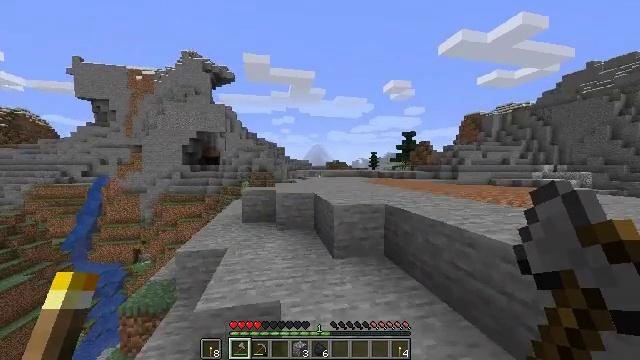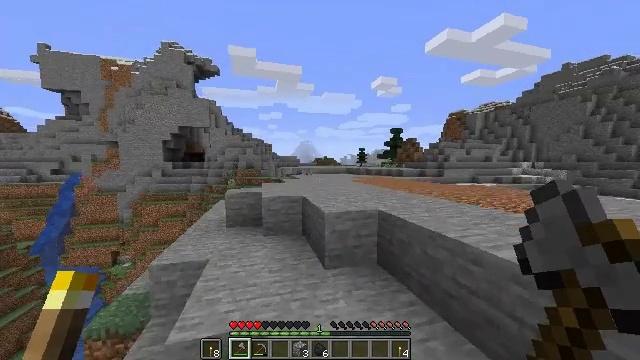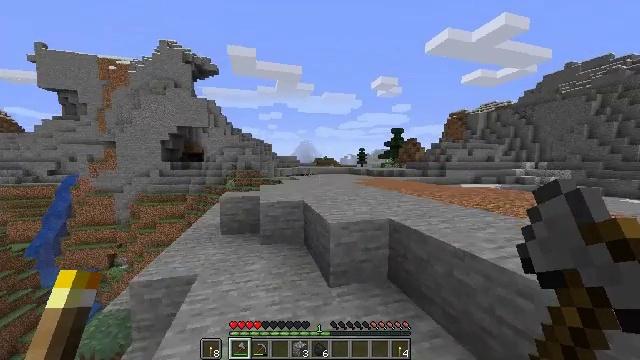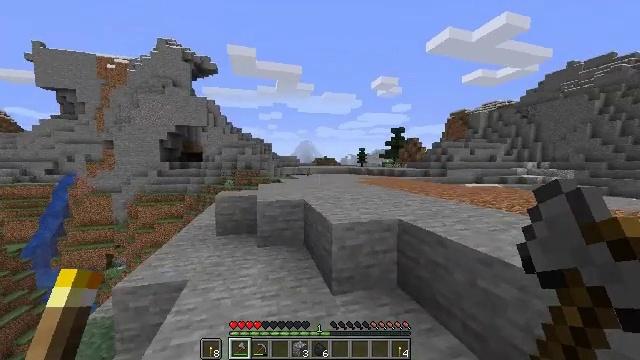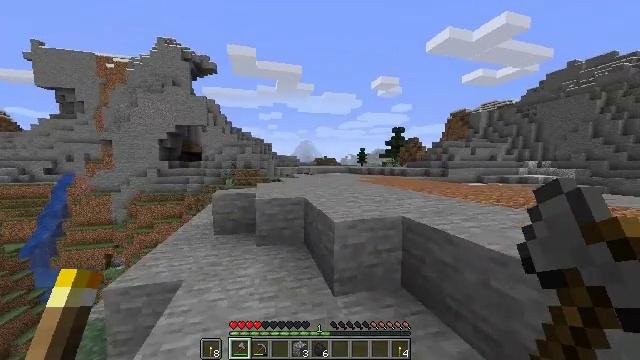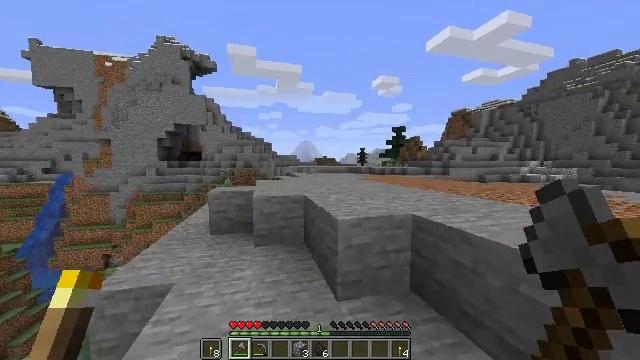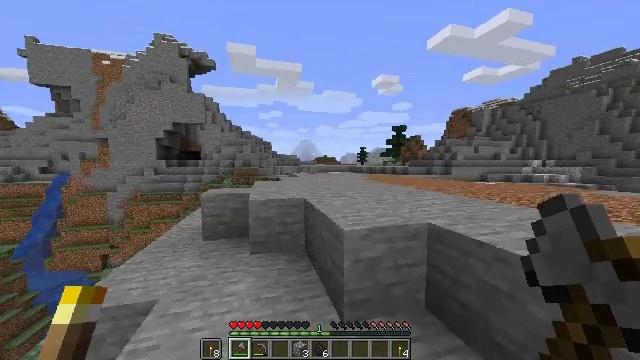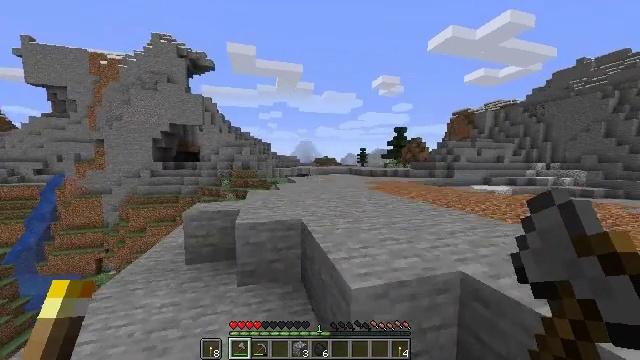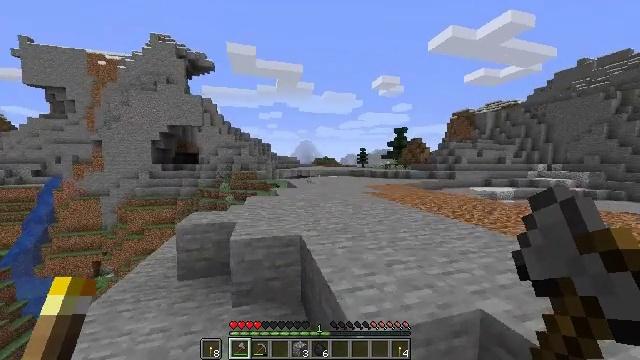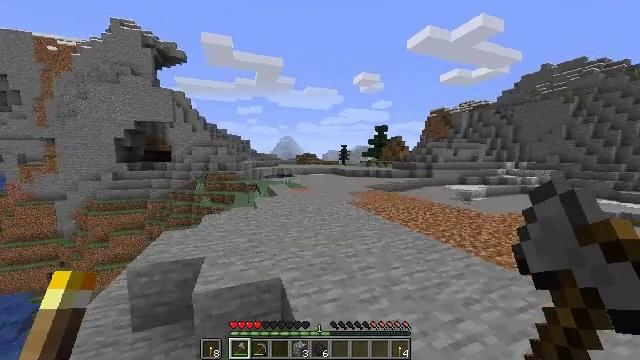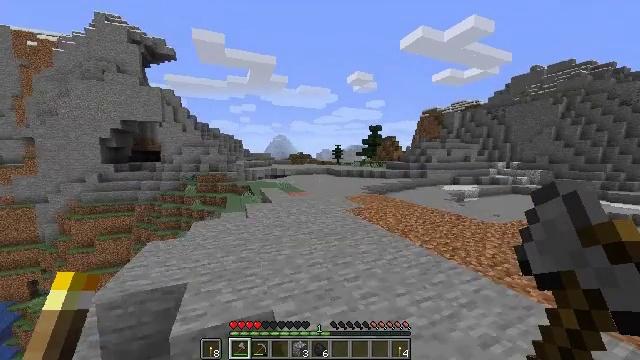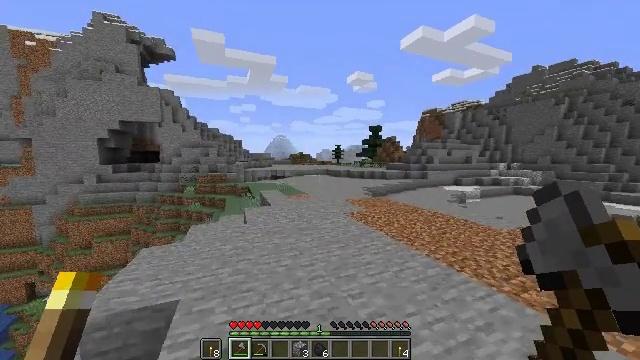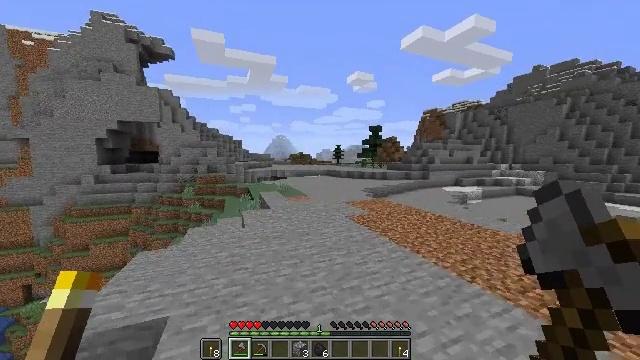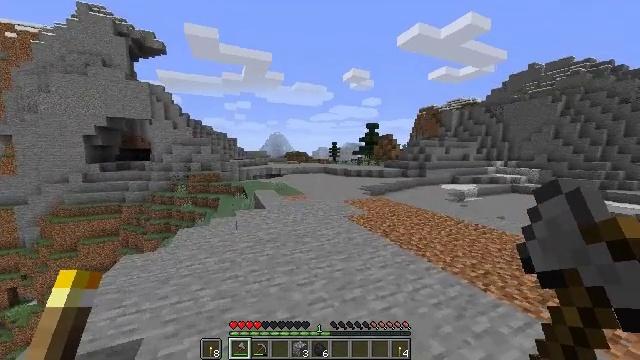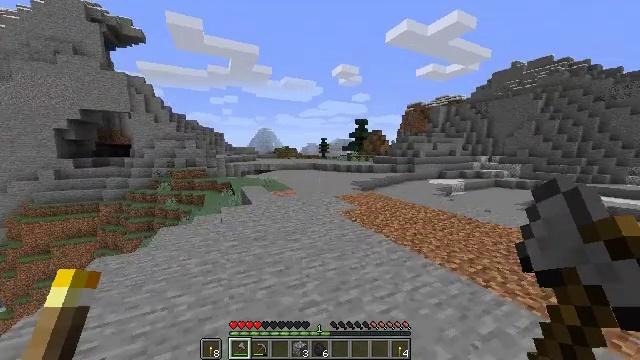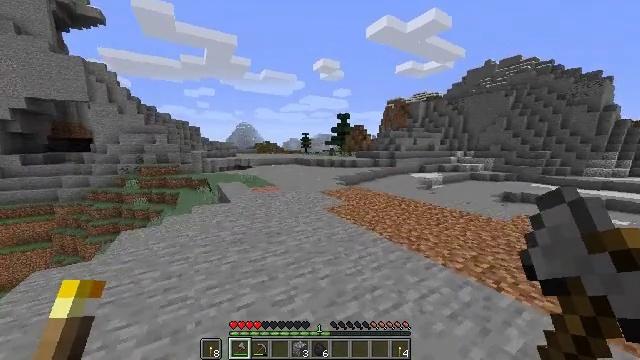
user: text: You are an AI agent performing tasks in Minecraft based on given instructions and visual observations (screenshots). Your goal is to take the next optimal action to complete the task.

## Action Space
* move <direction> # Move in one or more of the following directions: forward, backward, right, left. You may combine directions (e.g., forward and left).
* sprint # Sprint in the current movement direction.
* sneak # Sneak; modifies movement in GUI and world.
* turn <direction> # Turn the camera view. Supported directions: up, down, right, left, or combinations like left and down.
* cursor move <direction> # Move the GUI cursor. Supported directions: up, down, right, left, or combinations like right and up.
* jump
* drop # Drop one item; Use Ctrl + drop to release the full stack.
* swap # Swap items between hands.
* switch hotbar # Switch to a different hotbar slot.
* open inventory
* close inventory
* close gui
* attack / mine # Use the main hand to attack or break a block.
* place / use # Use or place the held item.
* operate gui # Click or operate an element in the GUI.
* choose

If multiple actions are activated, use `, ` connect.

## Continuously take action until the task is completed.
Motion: motion action
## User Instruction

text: Kill the cow.
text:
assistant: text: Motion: move forward, sprint, turn right and down, jump
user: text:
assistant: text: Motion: move forward, sprint, jump
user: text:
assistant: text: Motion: move forward, sprint, jump
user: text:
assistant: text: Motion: move forward, sprint, jump
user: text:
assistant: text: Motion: move forward, sprint, jump
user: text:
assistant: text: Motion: move forward, sprint, jump
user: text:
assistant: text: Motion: move forward, sprint, jump
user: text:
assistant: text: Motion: move forward, sprint, jump
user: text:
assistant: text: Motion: move forward, sprint, turn right and down, jump
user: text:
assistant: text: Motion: move forward, sprint, turn right, jump
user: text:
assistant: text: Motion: move forward, sprint, jump
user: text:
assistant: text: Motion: move forward, sprint, jump
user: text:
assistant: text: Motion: move forward, sprint, turn right, jump
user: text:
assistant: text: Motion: move forward, sprint, turn right and down, jump
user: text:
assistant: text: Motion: move forward, sprint, turn right and down, jump
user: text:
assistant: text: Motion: move forward, sprint, turn right, jump
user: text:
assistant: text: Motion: move forward, sprint, turn right, jump
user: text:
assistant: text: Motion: move forward, sprint, turn right, jump
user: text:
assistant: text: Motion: move forward, sprint, turn right, jump
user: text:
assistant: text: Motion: move forward, sprint, turn right, jump
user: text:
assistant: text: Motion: move forward, sprint, turn right and down, jump
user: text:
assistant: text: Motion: move forward, sprint, turn right and down, jump
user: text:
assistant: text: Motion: move forward, sprint, turn right and down, jump
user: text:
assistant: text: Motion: move forward and move left, sprint, turn right, jump
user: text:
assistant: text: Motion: move forward and move left, sprint, turn right, jump
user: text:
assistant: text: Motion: move forward and move left, sprint, jump
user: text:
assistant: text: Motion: move forward and move left, sprint, jump
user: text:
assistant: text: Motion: move forward and move left, sprint, jump
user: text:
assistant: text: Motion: move forward and move left, sprint, jump
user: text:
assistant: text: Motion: move forward and move left, sprint, jump